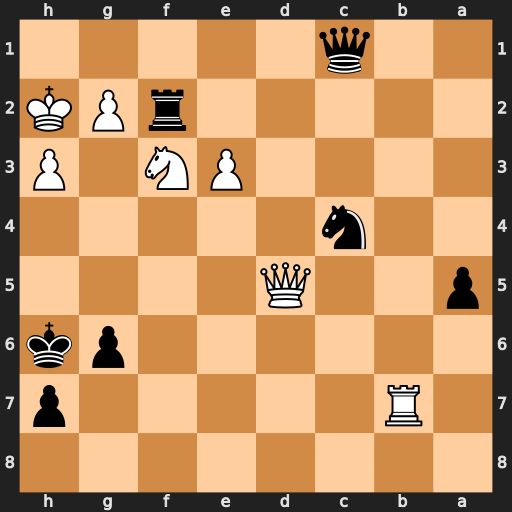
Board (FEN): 8/1R5p/6pk/p2Q4/2n5/4PN1P/5rPK/2q5
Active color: b
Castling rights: -
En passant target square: -
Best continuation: Rxg2+ Kxg2 Nxe3+ Kf2 Nxd5